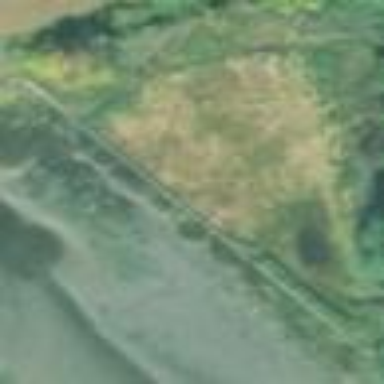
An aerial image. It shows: Wetland area characterized by wet meadow.